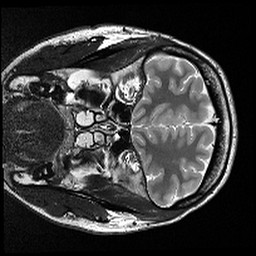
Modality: T2w
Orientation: coronal
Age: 29
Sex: female
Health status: ill
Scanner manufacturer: siemens
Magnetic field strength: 3 T
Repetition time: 5 s
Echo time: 0.085 s